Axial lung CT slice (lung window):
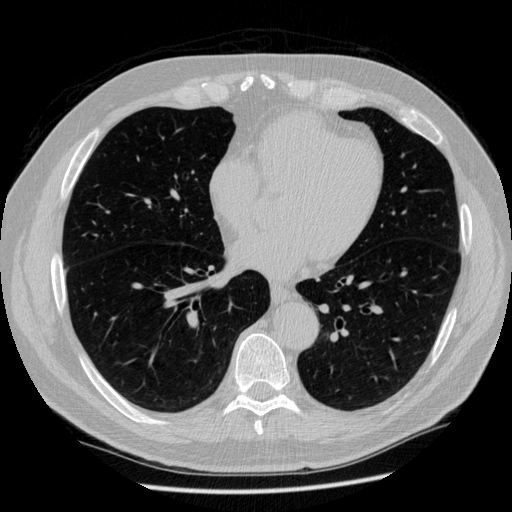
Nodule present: no